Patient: sex F, age 48
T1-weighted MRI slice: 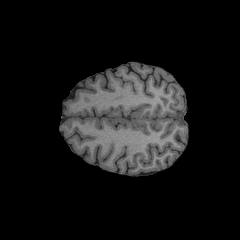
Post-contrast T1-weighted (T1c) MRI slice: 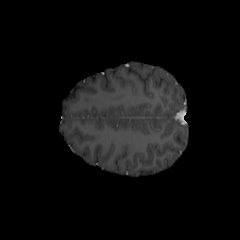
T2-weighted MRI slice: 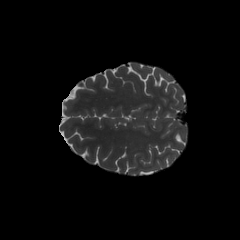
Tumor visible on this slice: no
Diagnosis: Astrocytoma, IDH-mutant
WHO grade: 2